Field crop: maize
Growth stage: 2
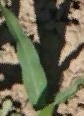
Species: maize